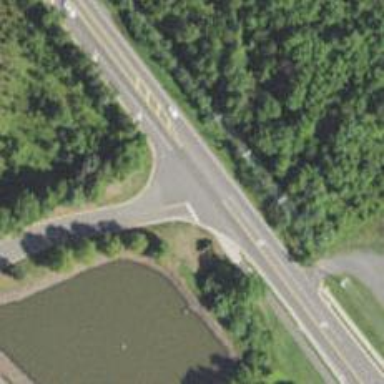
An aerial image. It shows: Unmarked road crossing.